【题型】解答题　【知识点】向量　【难度】easy
如图，在 $\triangle ABC$ 中，$\overrightarrow{BD} = 2\overrightarrow{DC}$，设 $\overrightarrow{AB} = \vec{a}, \overrightarrow{AC} = \vec{b}$．

(1) 试用 $\vec{a}, \vec{b}$ 表示 $\overrightarrow{AD}$；

(2) 若 $|\vec{a}| = 1, |\vec{b}| = \sqrt{3}$，$\vec{a}$ 与 $\vec{b}$ 的夹角为 $90^\circ$，求 $|\overrightarrow{AD}|$．
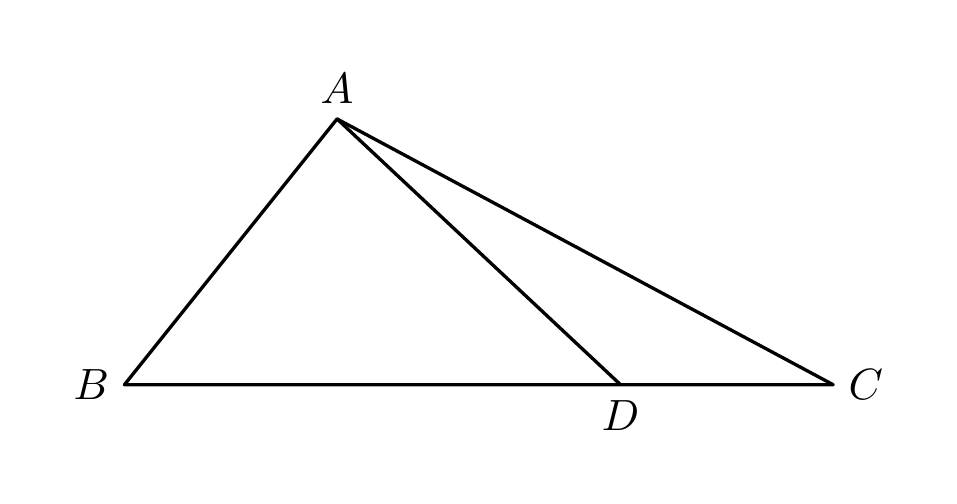
【解答】
【答案】(1) $\overrightarrow{AD} = \dfrac{1}{3}\vec{a} + \dfrac{2}{3}\vec{b}$

(2) $\dfrac{\sqrt{13}}{3}$

【分析】(1) 根据向量的线性运算即可结合图形关系求解，

(2) 根据模长公式即可求解．

【解析】(1) 在 $\triangle ABC$ 中，$\overrightarrow{BD} = 2\overrightarrow{DC}$，

则 $\overrightarrow{AD} = \overrightarrow{AB} + \overrightarrow{BD} = \overrightarrow{AB} + \dfrac{2}{3}\overrightarrow{BC} = \overrightarrow{AB} + \dfrac{2}{3}(\overrightarrow{AC} - \overrightarrow{AB}) = \dfrac{1}{3}\overrightarrow{AB} + \dfrac{2}{3}\overrightarrow{AC} = \dfrac{1}{3}\vec{a} + \dfrac{2}{3}\vec{b}$，

(2) 已知 $|\vec{a}| = 1, |\vec{b}| = \sqrt{3}$，$\vec{a}$ 与 $\vec{b}$ 的夹角为 $90^\circ$，

则 $\vec{a} \cdot \vec{b} = 0$，

则 $|\overrightarrow{AD}| = \sqrt{\left( \dfrac{1}{3}\vec{a} + \dfrac{2}{3}\vec{b} \right)^2} = \sqrt{\dfrac{1}{9}\vec{a}^2 + \dfrac{4}{9}\vec{a} \cdot \vec{b} + \dfrac{4}{9}\vec{b}^2} = \sqrt{\dfrac{1}{9} + 0 + \dfrac{4}{9} \times 3} = \dfrac{\sqrt{13}}{3}$．